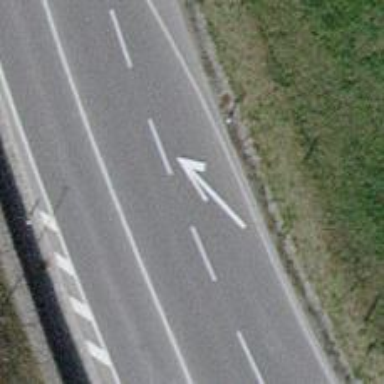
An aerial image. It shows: Tertiary link road with asphalt surface.